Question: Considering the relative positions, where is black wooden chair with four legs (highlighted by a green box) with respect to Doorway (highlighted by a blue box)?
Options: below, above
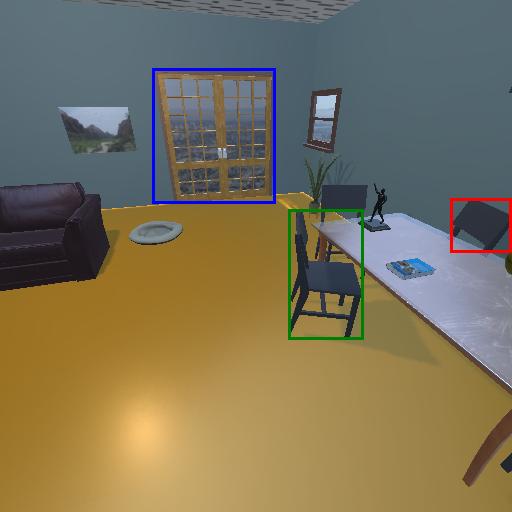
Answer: below